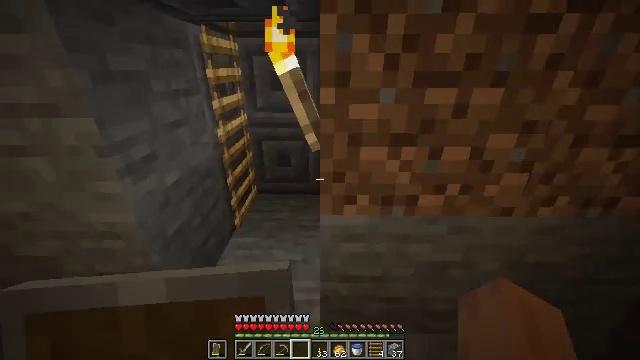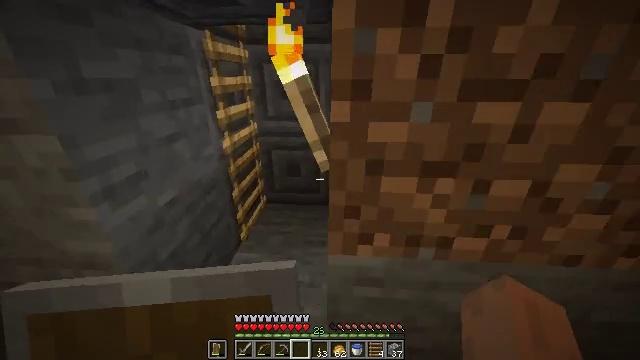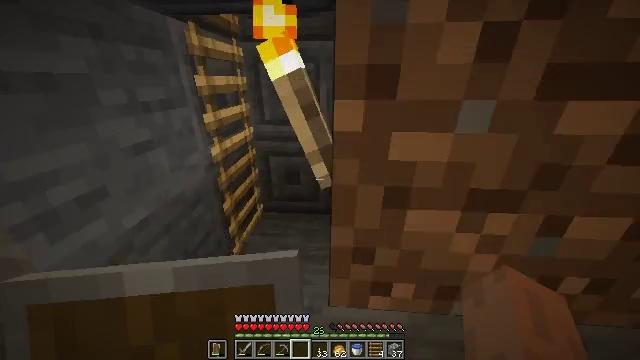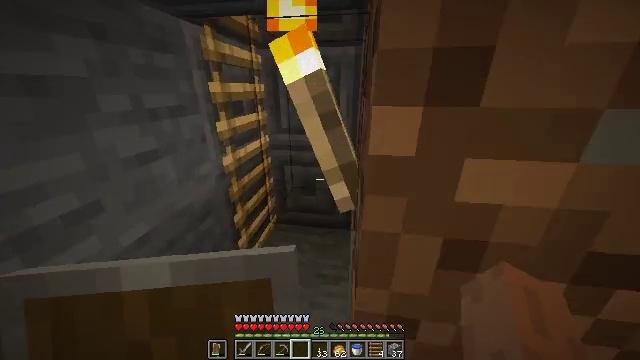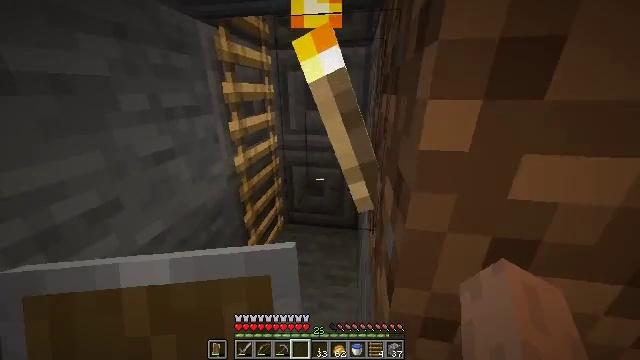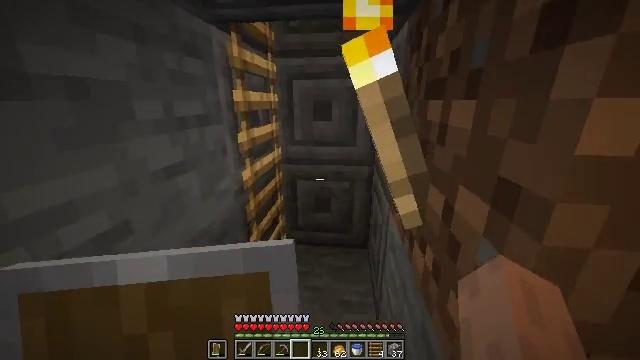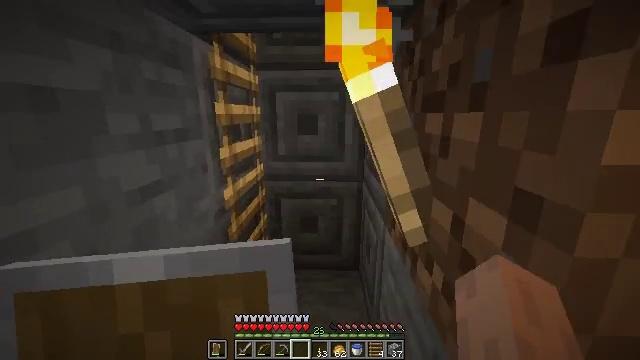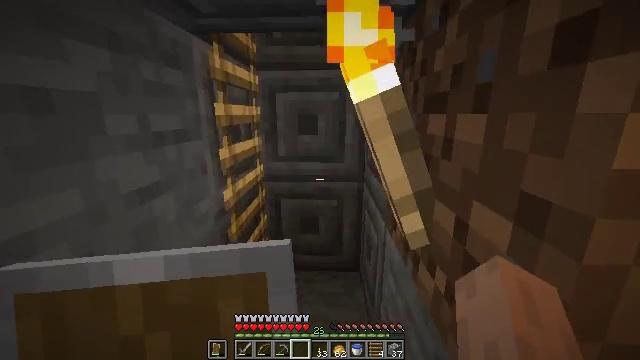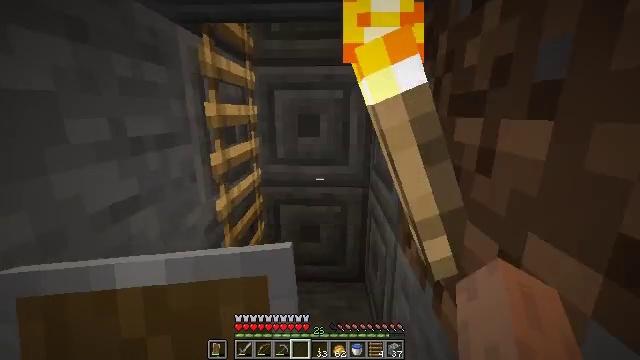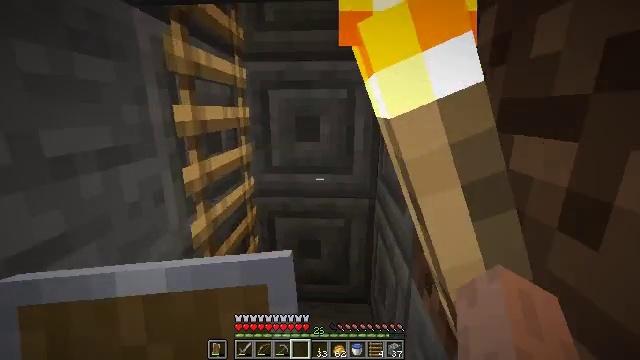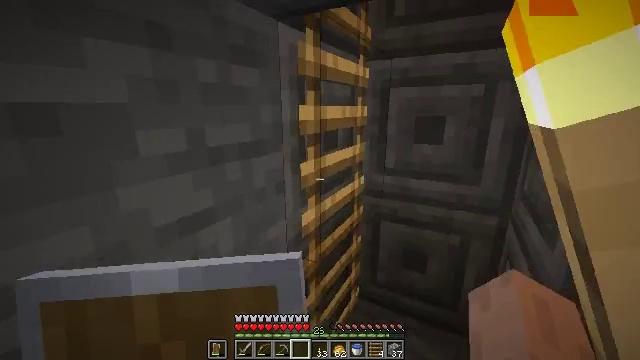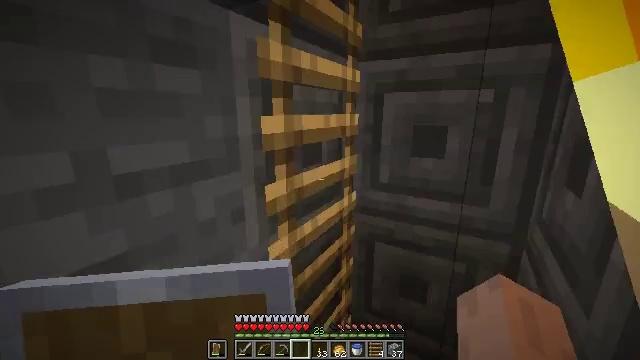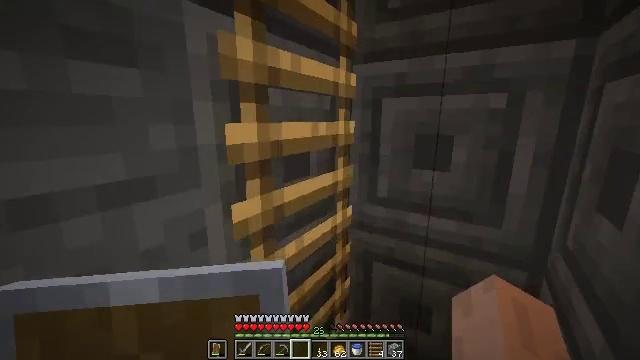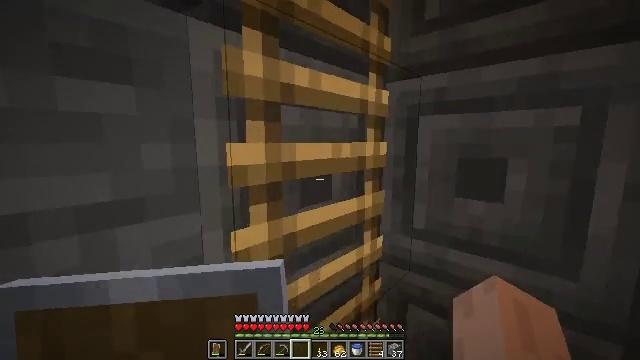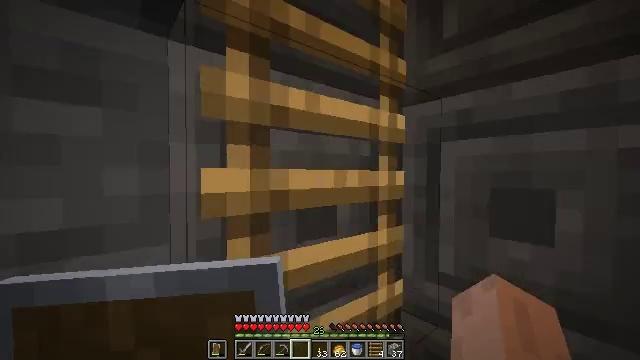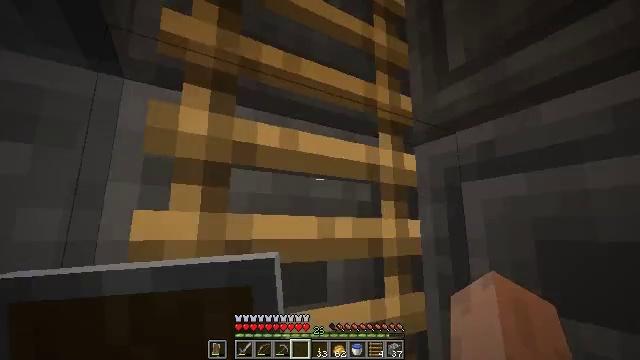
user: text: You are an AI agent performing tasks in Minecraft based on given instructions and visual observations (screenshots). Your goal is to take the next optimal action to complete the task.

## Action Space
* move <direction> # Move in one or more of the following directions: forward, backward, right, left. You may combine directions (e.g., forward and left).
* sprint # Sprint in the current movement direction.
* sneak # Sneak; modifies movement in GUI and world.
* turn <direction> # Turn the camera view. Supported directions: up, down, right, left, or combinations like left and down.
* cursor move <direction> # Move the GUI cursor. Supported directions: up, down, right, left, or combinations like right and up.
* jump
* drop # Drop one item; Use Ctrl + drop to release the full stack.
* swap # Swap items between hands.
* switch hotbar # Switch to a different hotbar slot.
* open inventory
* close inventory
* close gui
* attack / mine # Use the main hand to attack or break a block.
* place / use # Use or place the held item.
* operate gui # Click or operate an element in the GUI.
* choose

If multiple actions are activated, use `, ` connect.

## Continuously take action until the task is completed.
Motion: motion action
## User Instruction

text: Craft a stone.
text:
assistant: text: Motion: move forward, turn left
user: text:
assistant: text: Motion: move forward
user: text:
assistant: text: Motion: move forward and move left, turn left and up
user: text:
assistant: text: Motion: move forward and move left
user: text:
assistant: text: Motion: move forward, turn right and up
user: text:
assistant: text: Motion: move forward, turn right and up
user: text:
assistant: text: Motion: move forward
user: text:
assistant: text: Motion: move forward and move right
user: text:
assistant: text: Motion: move forward and move right, turn left
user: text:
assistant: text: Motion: move forward and move right, turn left
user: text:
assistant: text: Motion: move forward and move right, turn left
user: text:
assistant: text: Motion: move forward and move right, turn left and up
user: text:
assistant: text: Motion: move forward and move right, turn left and up
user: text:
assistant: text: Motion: move forward and move right, turn left and up
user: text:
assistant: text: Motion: move forward and move right, turn left and up
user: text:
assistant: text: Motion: move forward and move right, turn left and up, jump
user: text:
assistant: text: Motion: move forward, turn left and up, jump
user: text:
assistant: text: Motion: move forward, turn left and up, jump
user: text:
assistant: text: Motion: move forward, turn left and up, jump
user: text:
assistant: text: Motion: move forward, jump
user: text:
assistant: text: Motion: move forward, turn up, jump
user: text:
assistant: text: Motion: move forward, turn left and up, jump
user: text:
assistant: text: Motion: move forward, jump
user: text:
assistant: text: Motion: move forward, jump
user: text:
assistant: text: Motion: move forward, jump
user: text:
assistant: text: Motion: move forward, jump
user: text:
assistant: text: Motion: move forward, turn left and up, jump
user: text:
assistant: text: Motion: move forward, turn left and up, jump
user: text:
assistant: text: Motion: move forward, turn right and up, jump
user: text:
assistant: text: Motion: move forward, jump